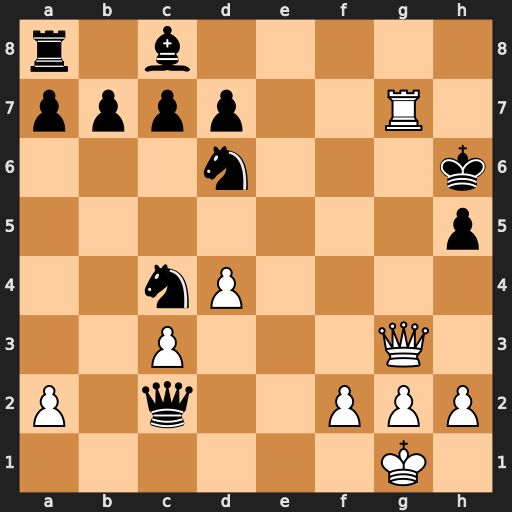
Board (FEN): r1b5/pppp2R1/3n3k/7p/2nP4/2P3Q1/P1q2PPP/6K1
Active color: w
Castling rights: -
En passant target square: -
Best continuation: Qg5#